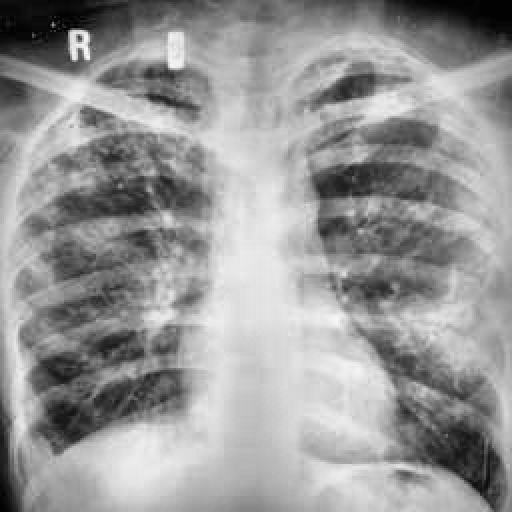
Finding: TUBERCULOSIS